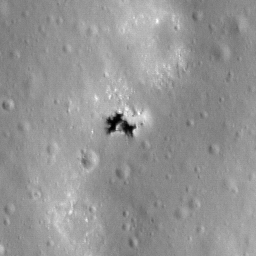
Pit: Catalán B 1
Host crater: Catalán B
Host type: impact_melt
Lunar coordinates: latitude -45.655, longitude 271.426